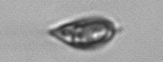
Label: Prorocentrum_triestinum